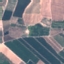
Land use / land cover class: PermanentCrop